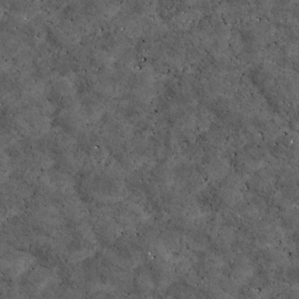
Label: non_frost